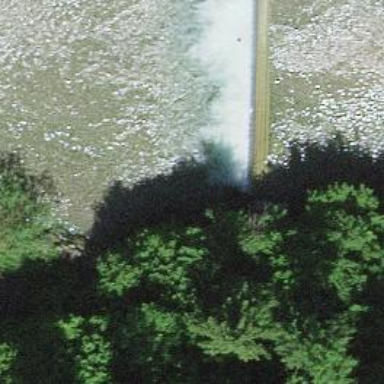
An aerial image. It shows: Weir along the waterway.